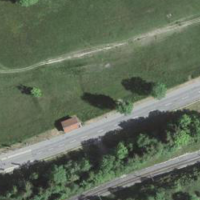
EUNIS habitat code: 23
Species observed at this site:
Filipendula ulmaria
Parnassia palustris
Angelica sylvestris
Campanula glomerata
Melanargia galathea
Epipactis palustris
Gymnadenia conopsea
Phyteuma orbiculare